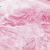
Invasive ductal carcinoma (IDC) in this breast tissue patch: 0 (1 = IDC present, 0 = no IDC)